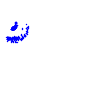
Particle: proton